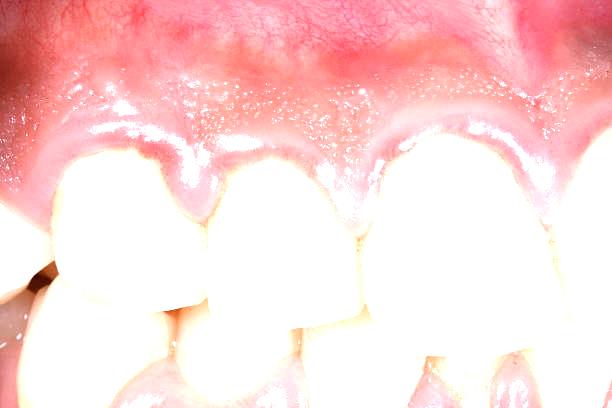
Condition: Gingivitis